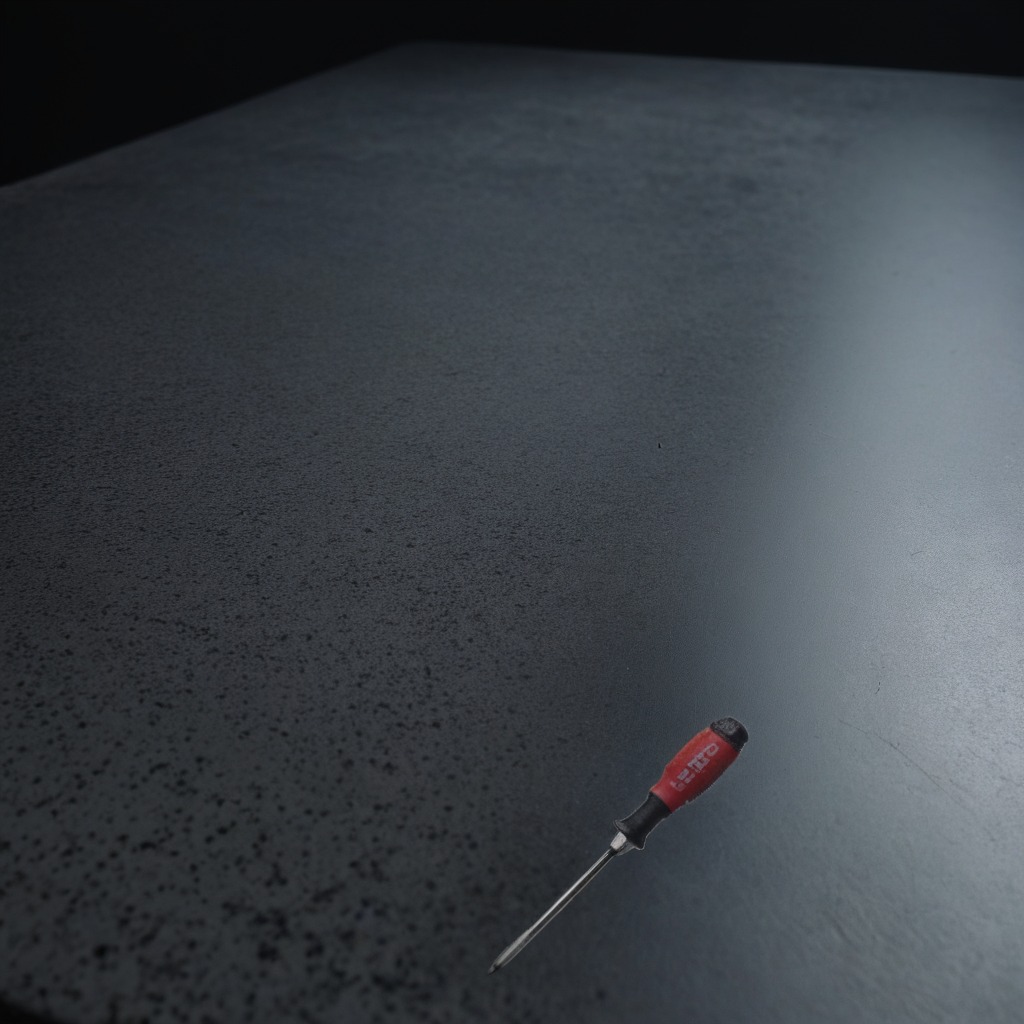
A screwdriver lies on a clean granite table inside a workshop at night dim ambient light soft shadows worn but